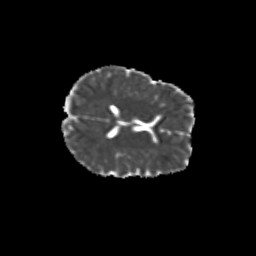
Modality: MD
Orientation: axial
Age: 10
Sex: female
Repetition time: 9.512 s
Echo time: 0.089 s